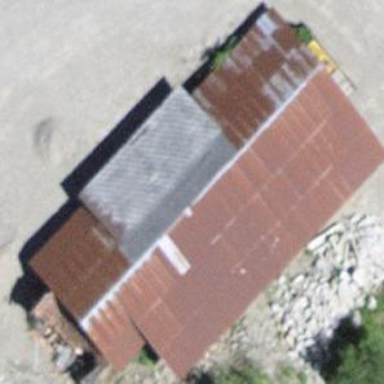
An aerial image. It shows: View of roof of building.